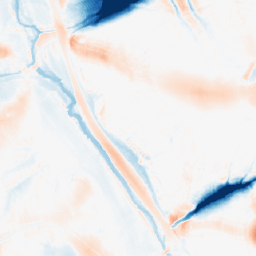
Category: morphological
Decomposition family: morphological_ellipse
Decomposition parameters: operation: average
width: 50
height: 50
Upsampling method: nearest
Upsampling parameters: scale: 2
Upsampling scale: 2